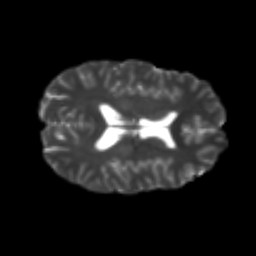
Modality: T2w
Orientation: axial
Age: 25
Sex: male
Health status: healthy
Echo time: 0.074 s